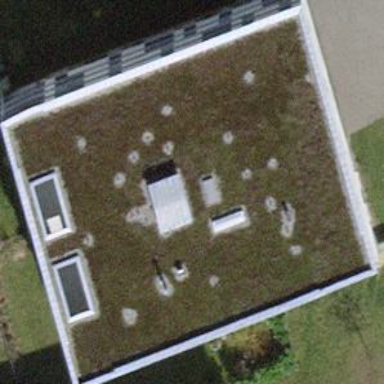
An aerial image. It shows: Building with apartments and flat roof.